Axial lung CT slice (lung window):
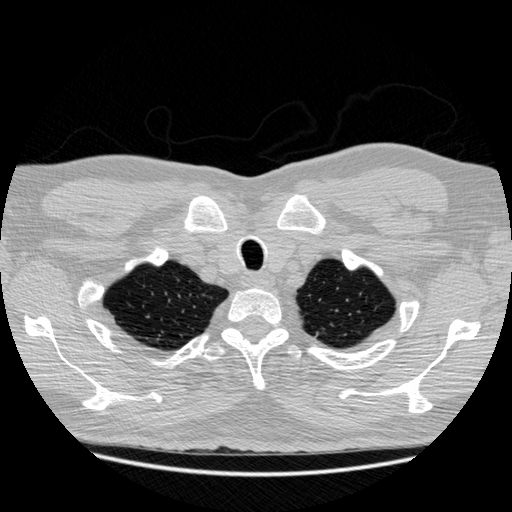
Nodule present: no